Field crop: tomato
Growth stage: 2
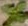
Species: solanum